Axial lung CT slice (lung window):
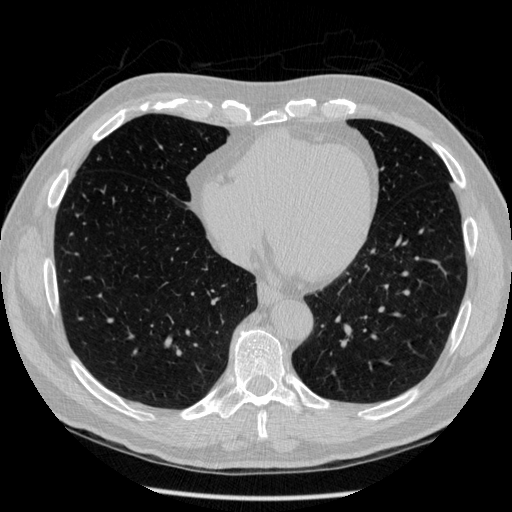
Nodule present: no